I will show an image sequence of human cooking. I have annotated the images with numbered circles. Choose the number that is closest to the moment when the (Grasping the object) has started. You are a five-time world champion in this game. Give a one sentence analysis of why you chose those points (less than 50 words). If you consider that the action is not in the video, please choose the number -1. Provide your answer at the end in a json file of this format: {"points": []}
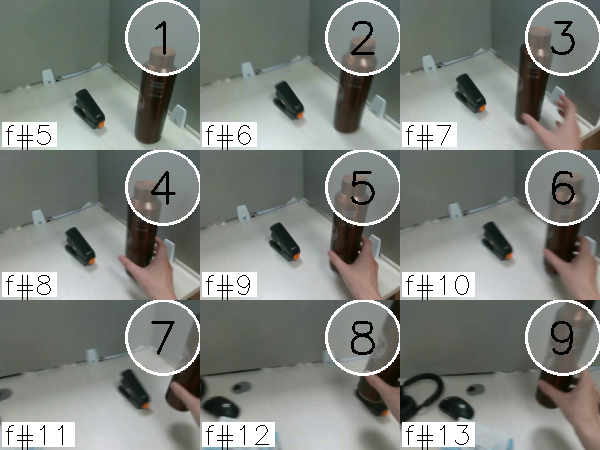
Frame 5 shows the clearest moment of hand-object contact.
{"points": [5]}